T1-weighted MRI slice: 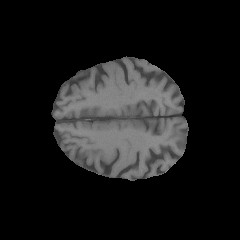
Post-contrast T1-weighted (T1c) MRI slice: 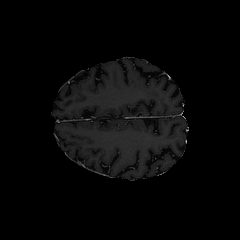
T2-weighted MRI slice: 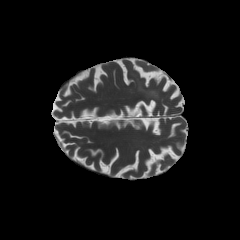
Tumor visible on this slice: yes